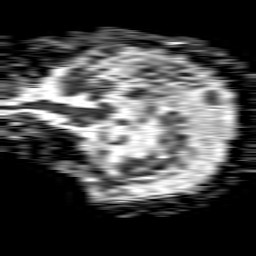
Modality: ADC
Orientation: sagittal
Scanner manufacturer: philips
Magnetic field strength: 1.5 T
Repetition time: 4.6 s
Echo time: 0.09059 s